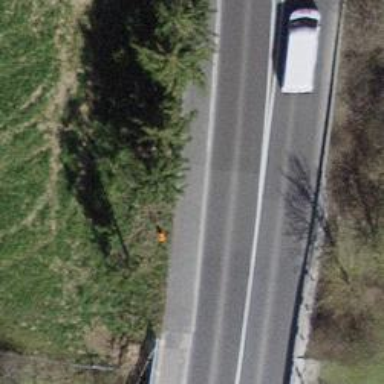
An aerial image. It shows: Aerial marker.